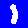
Digit: 1